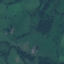
Land use / land cover class: Pasture